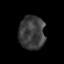
Tissue: prostate
Cell type: T cells
Senescence score: 0.2852
Nuclear area (px): 857
Mean DAPI intensity: 59.718